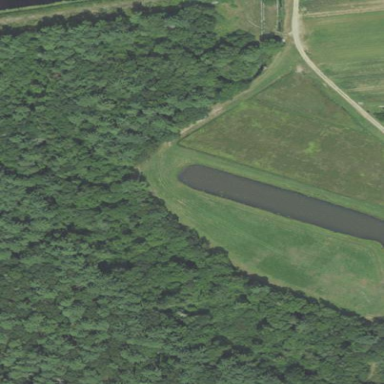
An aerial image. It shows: Swampy wetland area.